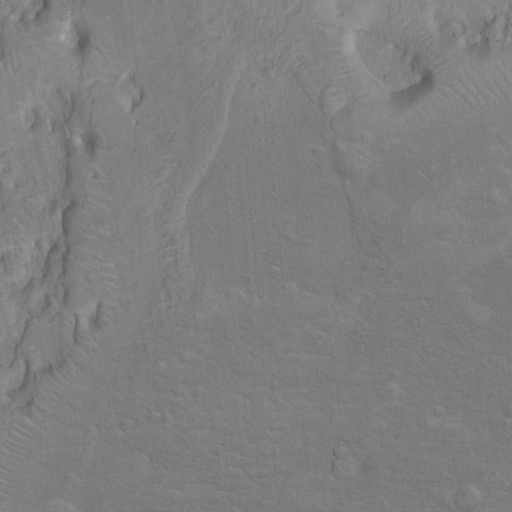
Classes present: Background, Cone